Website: crate-barrel
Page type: payment
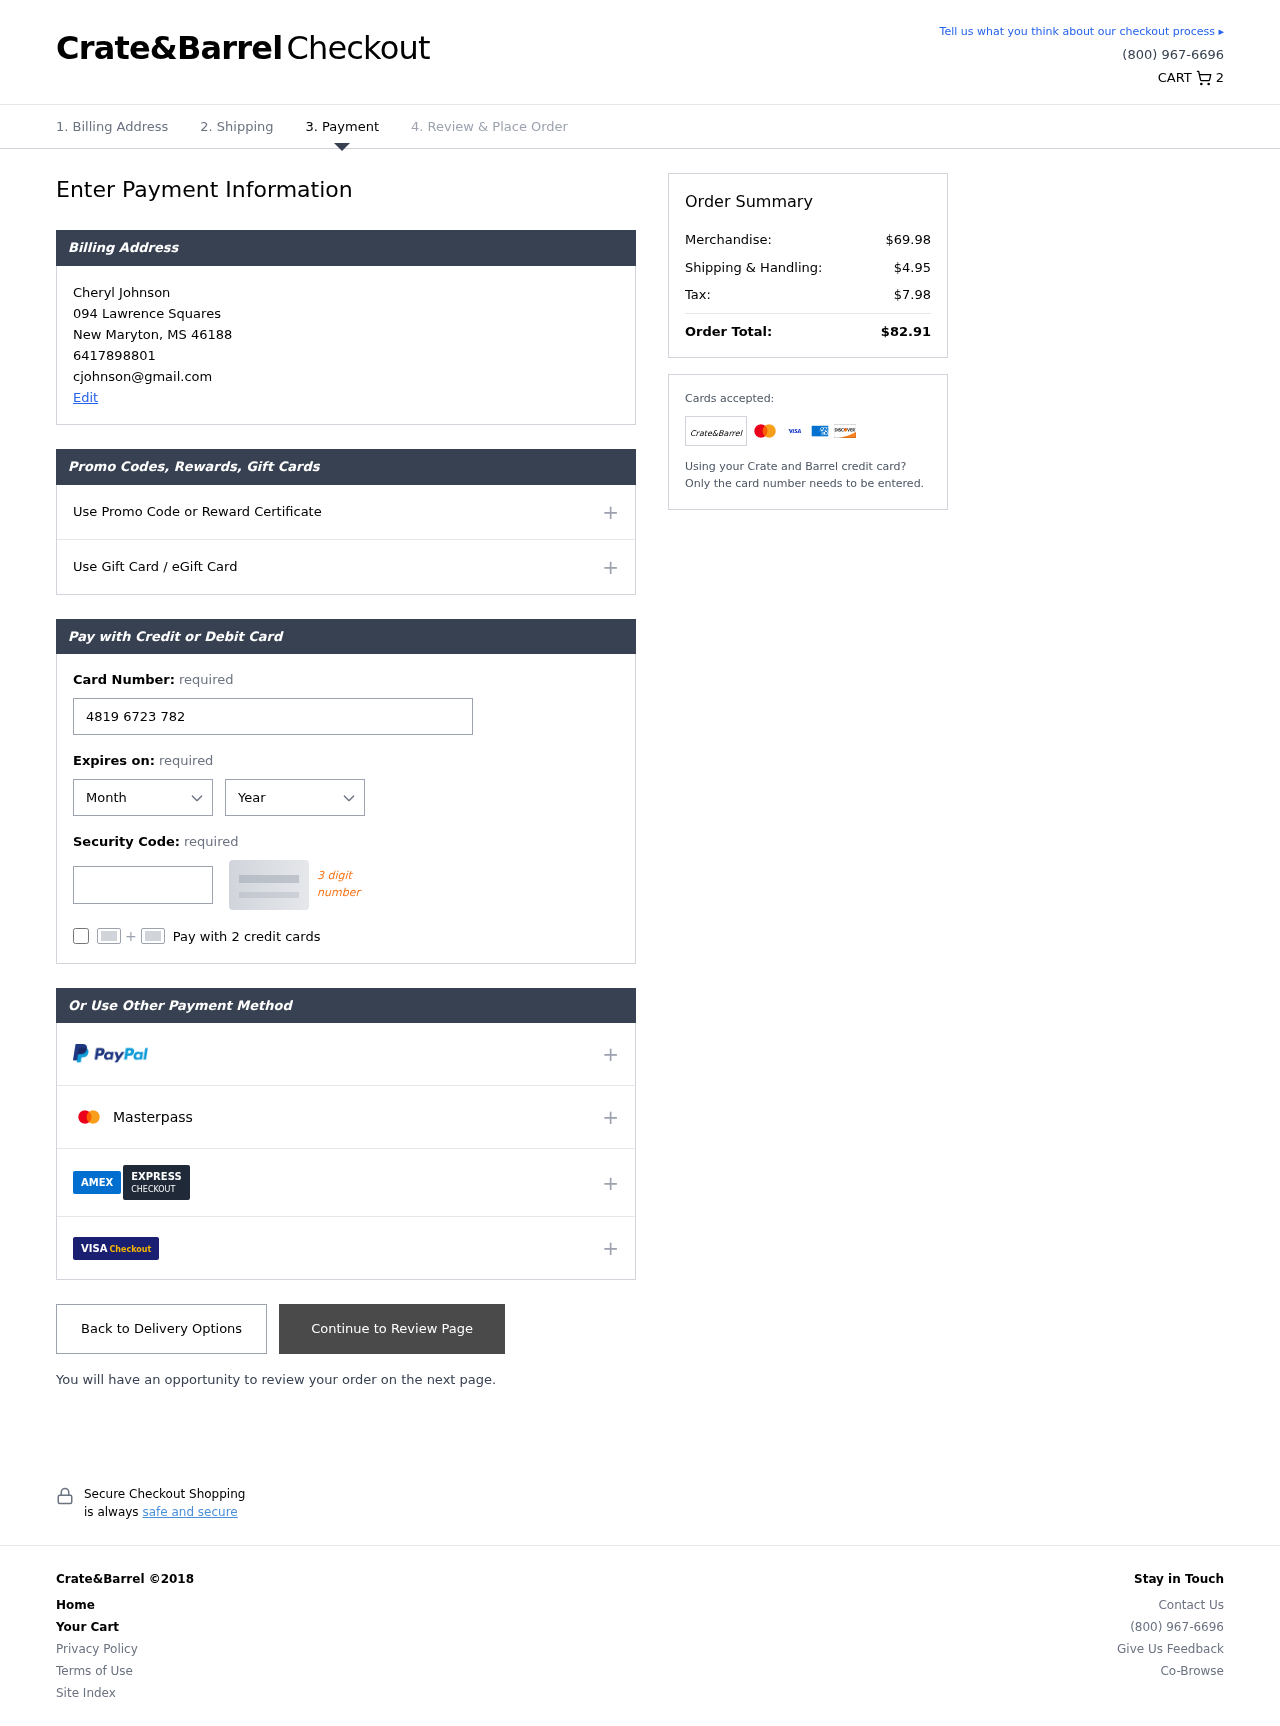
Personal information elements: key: PII_CARD_CVV
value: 266
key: PII_CARD_EXPIRY_MONTH
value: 09
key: PII_CARD_EXPIRY_YEAR
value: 27
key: PII_CARD_NUMBER
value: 4819 6723 7822 0536
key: PII_CITY
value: New Maryton
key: PII_EMAIL
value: cjohnson@gmail.com
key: PII_FULLNAME
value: Cheryl Johnson
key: PII_PHONE
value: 6417898801
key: PII_POSTCODE
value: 46188
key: PII_STATE_ABBR
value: MS
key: PII_STREET
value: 094 Lawrence Squares
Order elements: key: ORDER_NUM_ITEMS
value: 2
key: ORDER_SUBTOTAL
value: $69.98
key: ORDER_SHIPPING_COST
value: $4.95
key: ORDER_TAX
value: $7.98
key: ORDER_TOTAL
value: $82.91